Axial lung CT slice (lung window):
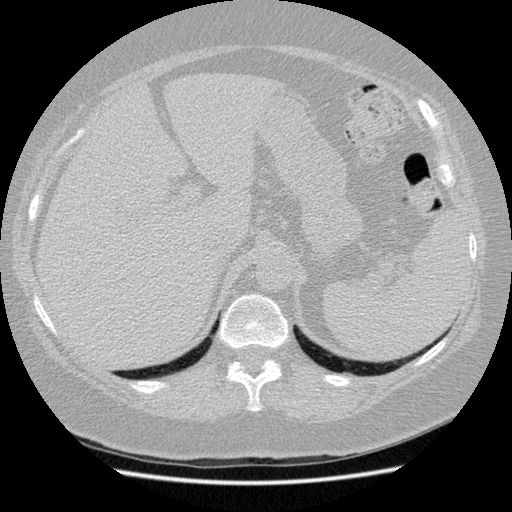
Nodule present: no